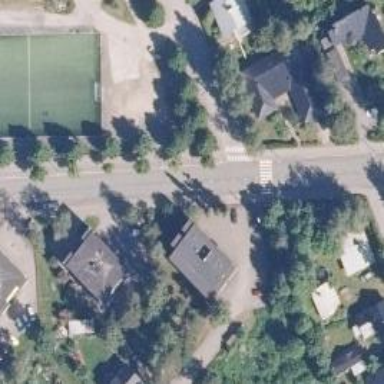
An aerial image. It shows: Road with "give way" sign.